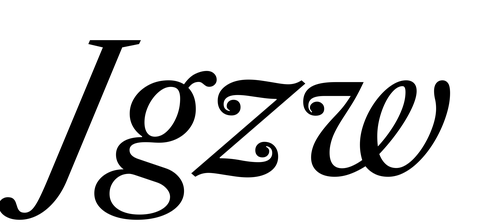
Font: LibreCaslonText-Italic_Italic